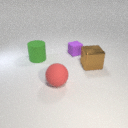
large red rubber sphere to the left of small purple rubber cube